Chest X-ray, PA view. Patient: 60 years old, sex F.
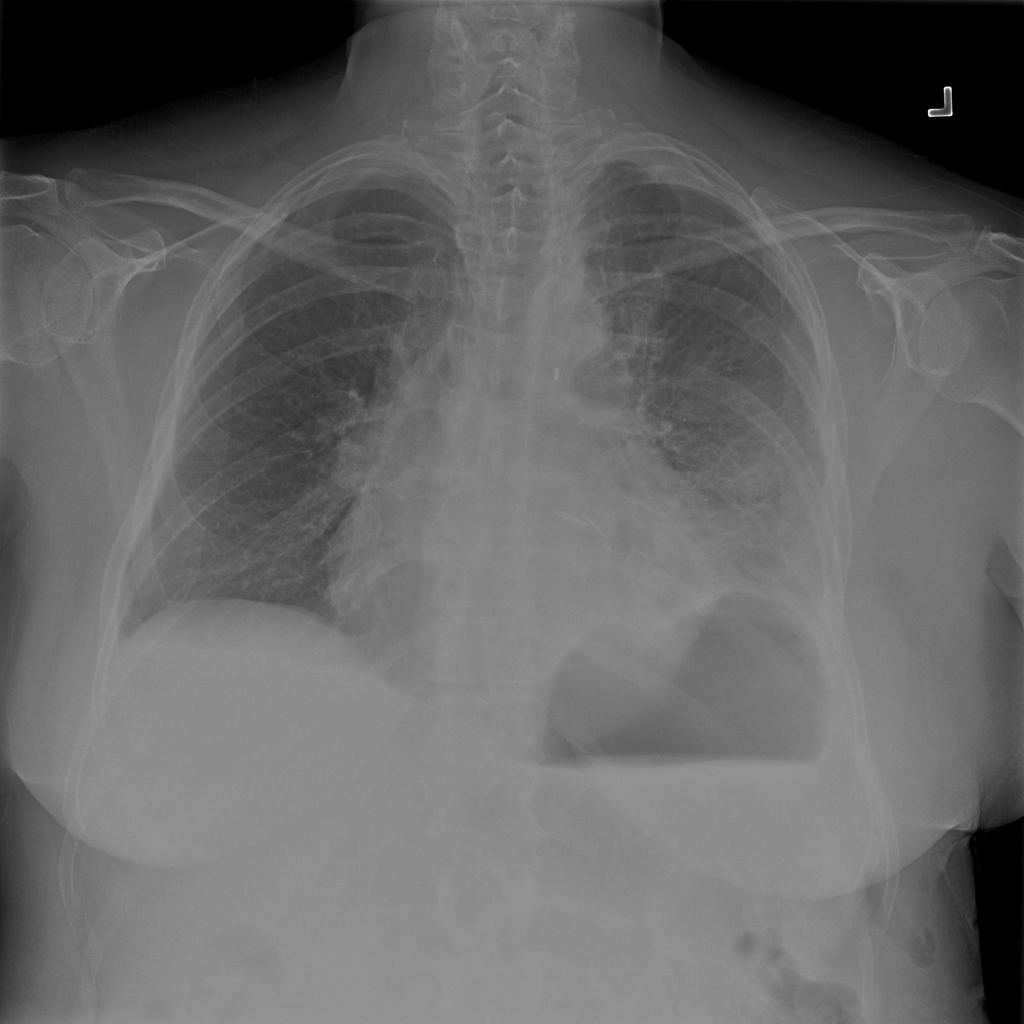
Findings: No Finding